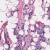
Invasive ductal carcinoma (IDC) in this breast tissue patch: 1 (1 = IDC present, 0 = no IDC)